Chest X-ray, AP view. Patient: 47 years old, sex M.
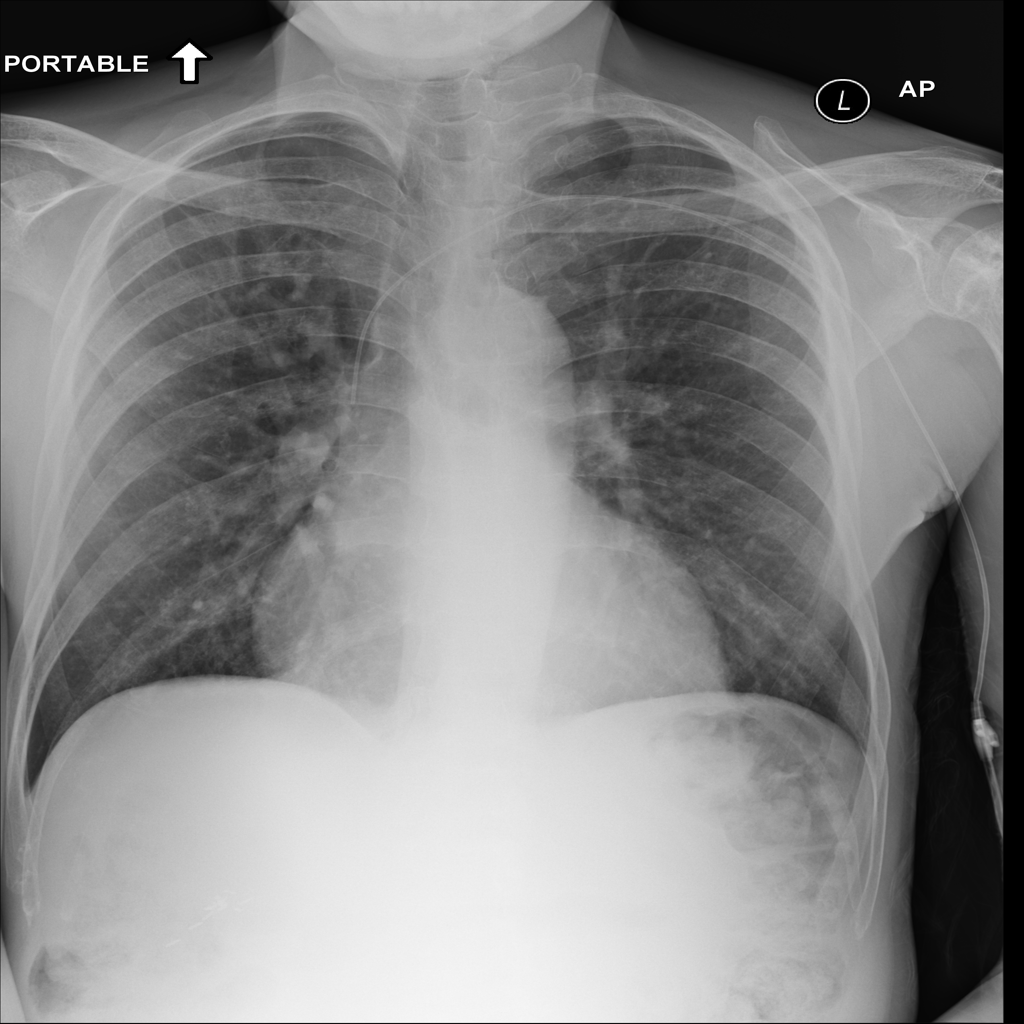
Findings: No Finding